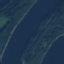
Label: River